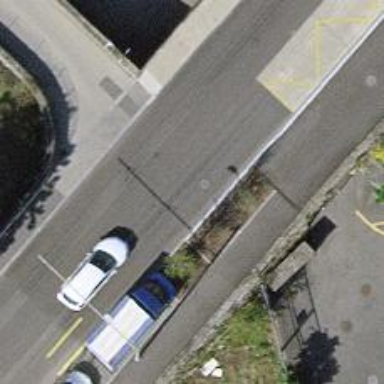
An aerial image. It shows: Bollard.